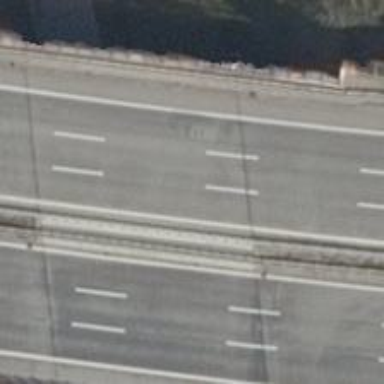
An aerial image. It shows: It's motorway area.